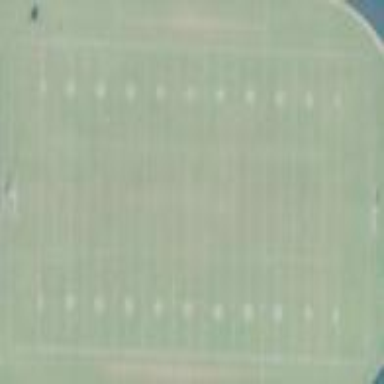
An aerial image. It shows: Pitch for American football.